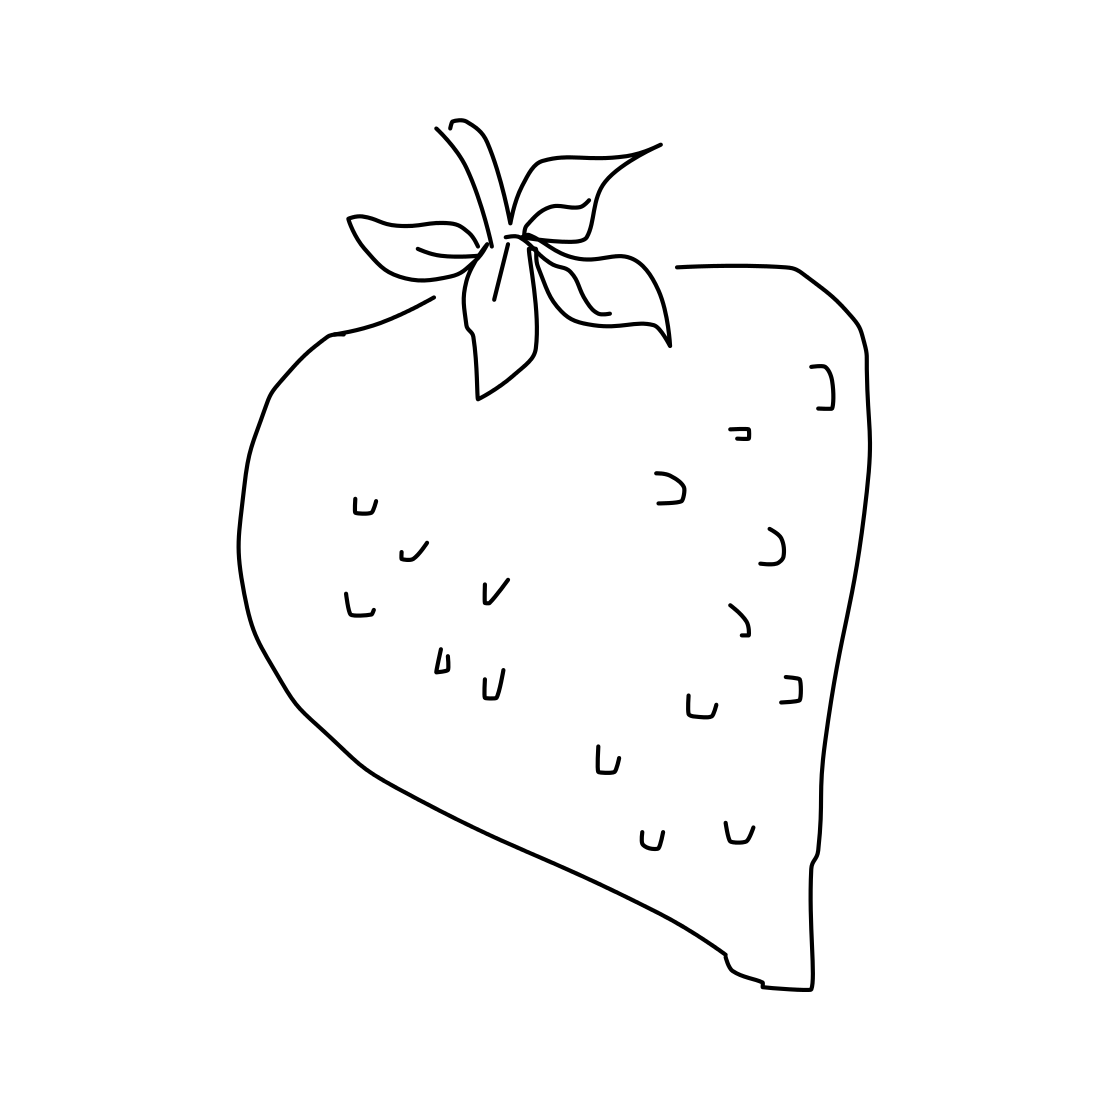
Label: strawberry